Field crop: maize
Growth stage: 2
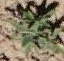
Species: atriplex